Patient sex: F
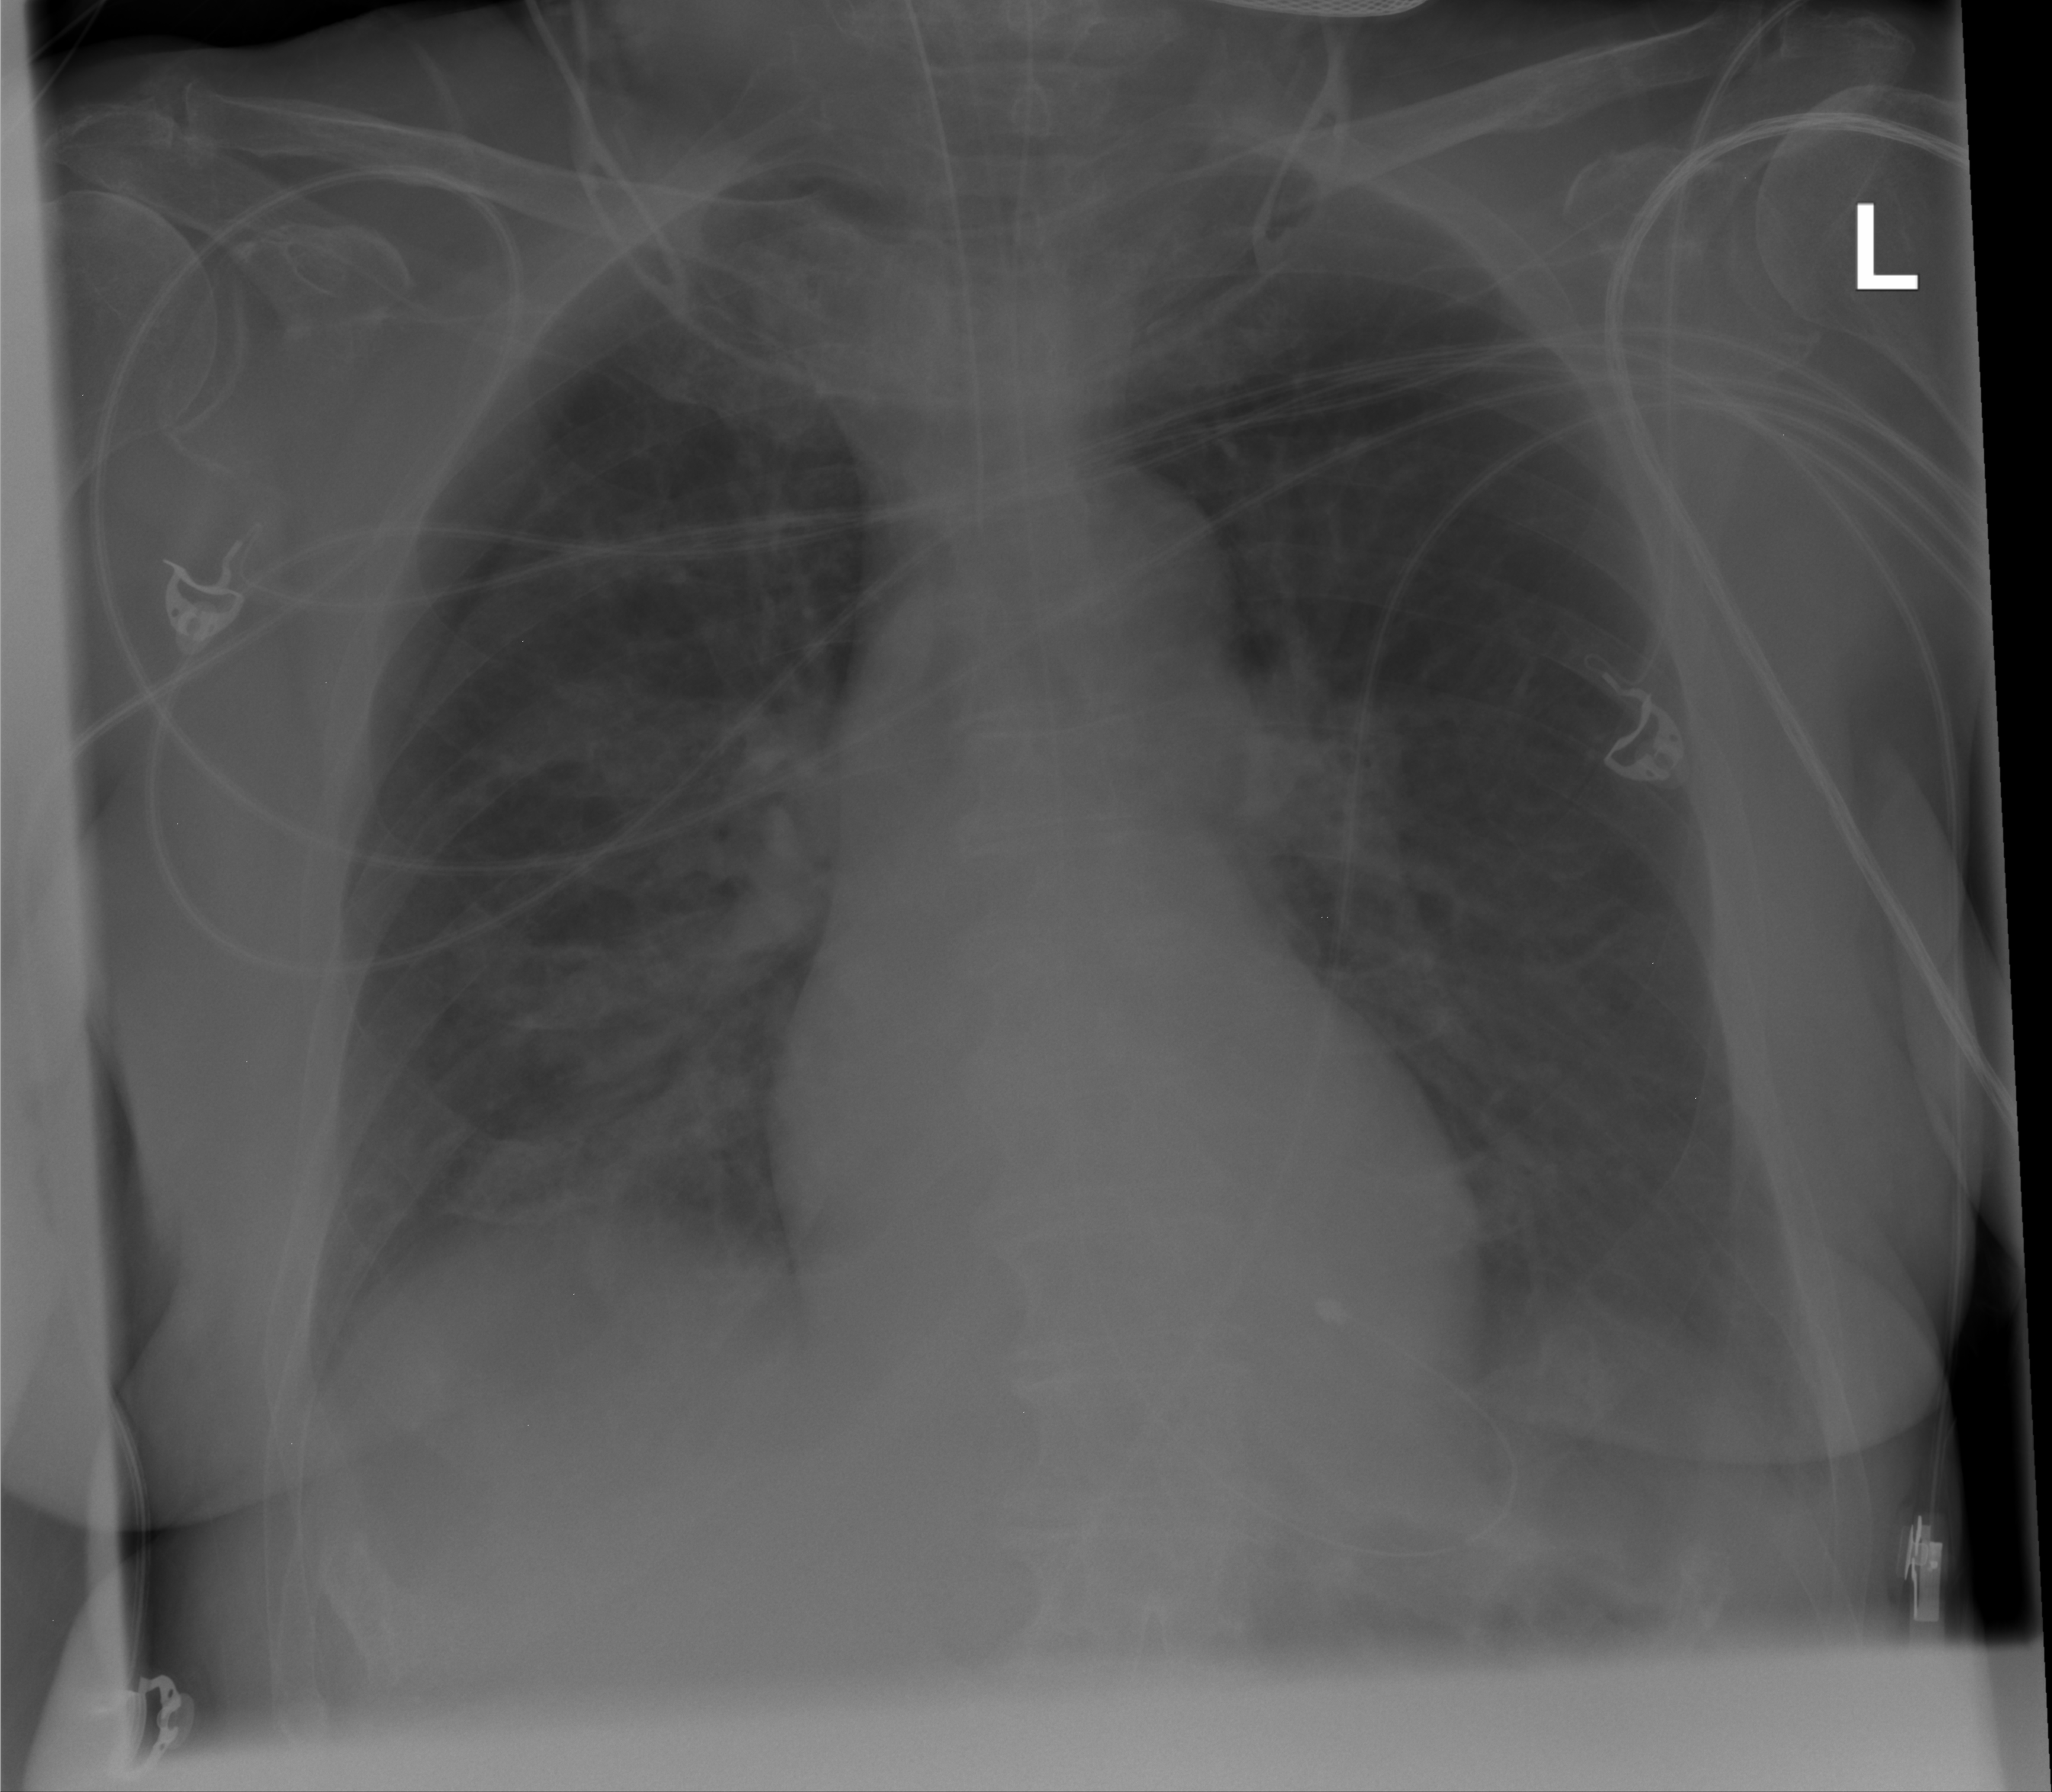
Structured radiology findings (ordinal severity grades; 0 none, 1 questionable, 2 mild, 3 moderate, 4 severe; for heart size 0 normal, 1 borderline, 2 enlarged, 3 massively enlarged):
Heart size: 0
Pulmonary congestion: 0
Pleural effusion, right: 2
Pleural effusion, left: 2
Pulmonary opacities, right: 0
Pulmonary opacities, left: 0
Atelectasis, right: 0
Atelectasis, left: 0